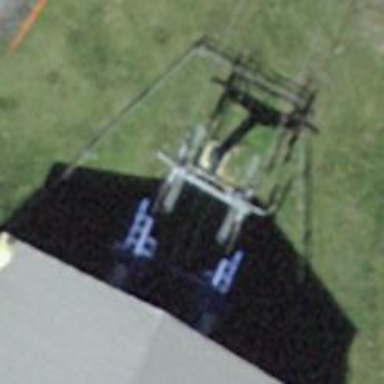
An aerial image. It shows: Pylon used for aerialway.